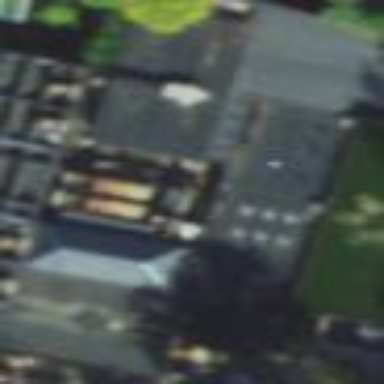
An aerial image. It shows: School building.